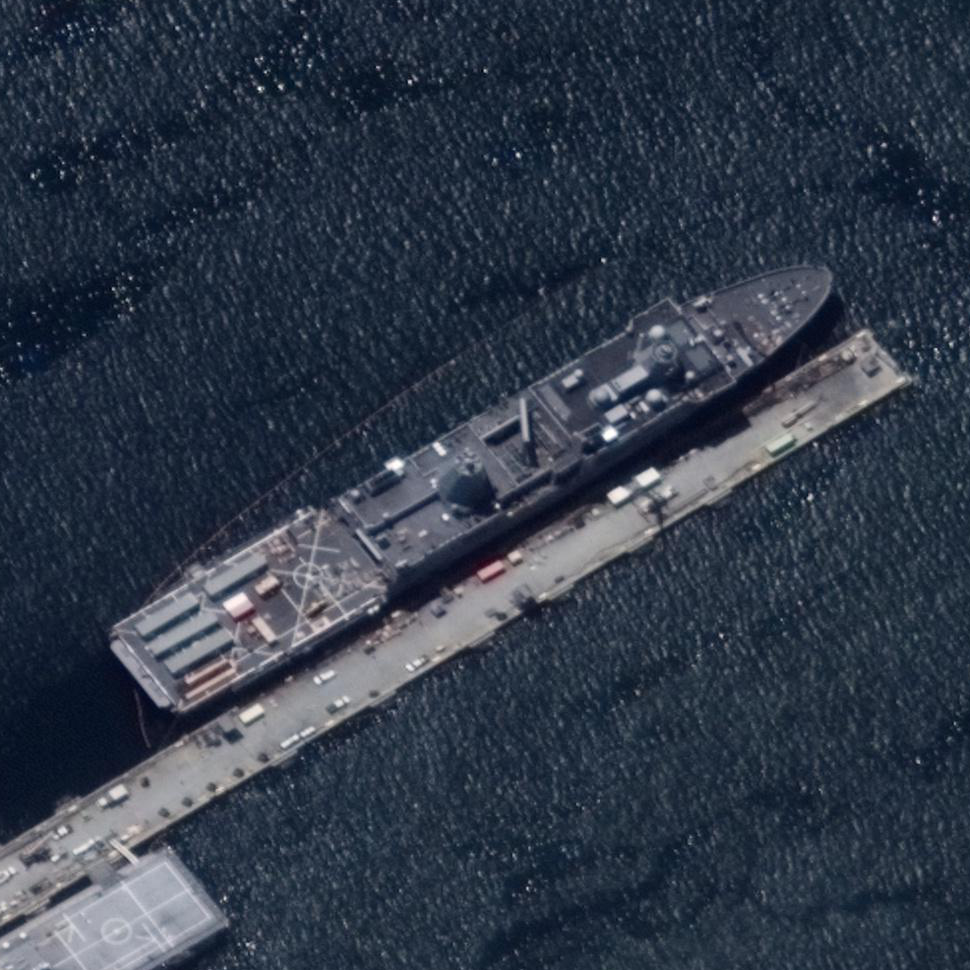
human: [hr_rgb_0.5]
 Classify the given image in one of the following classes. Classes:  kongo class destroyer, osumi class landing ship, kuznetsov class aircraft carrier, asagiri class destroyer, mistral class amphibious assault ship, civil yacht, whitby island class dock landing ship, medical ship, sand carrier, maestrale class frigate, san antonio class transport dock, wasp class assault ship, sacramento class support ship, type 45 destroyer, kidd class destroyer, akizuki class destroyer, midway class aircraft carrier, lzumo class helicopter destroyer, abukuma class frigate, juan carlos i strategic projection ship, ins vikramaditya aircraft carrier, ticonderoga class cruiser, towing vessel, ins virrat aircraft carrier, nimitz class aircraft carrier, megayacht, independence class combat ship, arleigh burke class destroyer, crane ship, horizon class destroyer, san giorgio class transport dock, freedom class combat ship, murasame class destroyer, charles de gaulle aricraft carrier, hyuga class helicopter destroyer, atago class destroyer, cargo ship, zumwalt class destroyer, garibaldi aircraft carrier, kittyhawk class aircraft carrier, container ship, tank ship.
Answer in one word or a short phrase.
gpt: San Antonio class transport dock